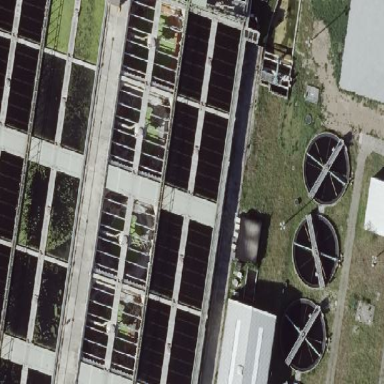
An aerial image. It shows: Image of wastewater.